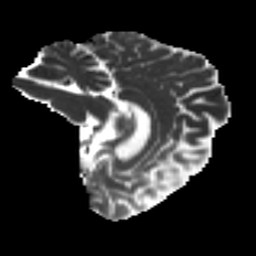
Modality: MD
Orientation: sagittal
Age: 34
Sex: female
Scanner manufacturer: ge
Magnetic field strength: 3 T
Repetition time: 7.8 s
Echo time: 0.0606 s